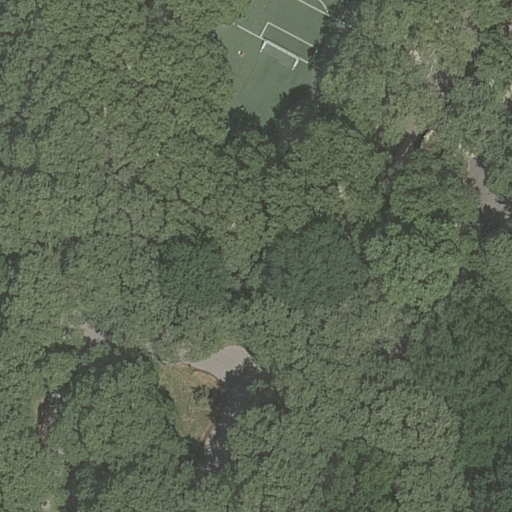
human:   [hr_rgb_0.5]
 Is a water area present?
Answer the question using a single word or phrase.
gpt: no

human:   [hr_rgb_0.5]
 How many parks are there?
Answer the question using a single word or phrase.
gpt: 3

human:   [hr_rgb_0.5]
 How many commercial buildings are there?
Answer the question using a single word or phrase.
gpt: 0

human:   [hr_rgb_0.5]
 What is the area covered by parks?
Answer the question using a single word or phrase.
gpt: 18274m2

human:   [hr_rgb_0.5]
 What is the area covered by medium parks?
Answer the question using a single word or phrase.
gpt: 0m2

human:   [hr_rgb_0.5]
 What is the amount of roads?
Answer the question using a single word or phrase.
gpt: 3

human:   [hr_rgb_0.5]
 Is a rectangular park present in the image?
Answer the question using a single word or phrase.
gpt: yes

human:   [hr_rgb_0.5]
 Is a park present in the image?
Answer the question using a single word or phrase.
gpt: yes

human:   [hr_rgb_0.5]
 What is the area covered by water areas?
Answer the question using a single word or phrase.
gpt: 0m2

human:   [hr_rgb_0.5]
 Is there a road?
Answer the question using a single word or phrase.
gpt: yes

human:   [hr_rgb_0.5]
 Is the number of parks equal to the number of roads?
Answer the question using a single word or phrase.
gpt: yes

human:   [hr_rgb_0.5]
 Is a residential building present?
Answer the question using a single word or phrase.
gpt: no

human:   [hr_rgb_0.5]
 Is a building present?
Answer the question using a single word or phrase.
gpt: no

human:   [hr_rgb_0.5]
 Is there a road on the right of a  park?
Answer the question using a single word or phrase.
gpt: yes

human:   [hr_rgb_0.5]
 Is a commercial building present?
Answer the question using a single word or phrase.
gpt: no

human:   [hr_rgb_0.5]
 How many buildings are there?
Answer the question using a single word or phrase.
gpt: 0

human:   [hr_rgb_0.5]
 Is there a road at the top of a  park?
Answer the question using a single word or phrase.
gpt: yes

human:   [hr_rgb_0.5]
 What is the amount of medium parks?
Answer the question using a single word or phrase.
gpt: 0

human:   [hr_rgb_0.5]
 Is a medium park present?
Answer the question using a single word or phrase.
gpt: no

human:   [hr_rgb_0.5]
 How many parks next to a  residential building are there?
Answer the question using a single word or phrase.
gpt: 0

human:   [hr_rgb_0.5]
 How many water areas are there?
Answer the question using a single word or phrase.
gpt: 0

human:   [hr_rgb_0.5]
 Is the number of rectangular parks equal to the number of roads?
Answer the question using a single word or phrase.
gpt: yes

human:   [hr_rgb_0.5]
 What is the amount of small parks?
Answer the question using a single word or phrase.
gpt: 0

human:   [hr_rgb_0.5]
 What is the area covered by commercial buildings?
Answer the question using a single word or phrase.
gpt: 0m2

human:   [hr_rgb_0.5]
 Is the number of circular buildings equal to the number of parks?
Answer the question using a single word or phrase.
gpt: no

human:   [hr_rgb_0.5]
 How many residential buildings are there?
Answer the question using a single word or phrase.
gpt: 0

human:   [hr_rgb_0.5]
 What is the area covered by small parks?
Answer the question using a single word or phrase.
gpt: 0m2

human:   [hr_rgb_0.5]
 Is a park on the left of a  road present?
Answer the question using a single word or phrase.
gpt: yes

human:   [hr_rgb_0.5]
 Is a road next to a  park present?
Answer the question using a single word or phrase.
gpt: yes

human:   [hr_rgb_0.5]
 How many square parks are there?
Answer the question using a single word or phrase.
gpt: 0

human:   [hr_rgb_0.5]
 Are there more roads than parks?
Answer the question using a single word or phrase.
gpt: no

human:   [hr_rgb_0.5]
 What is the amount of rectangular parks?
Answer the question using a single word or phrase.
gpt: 3

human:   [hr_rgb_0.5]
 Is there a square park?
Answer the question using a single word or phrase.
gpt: no

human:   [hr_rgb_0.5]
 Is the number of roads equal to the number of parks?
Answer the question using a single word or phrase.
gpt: yes

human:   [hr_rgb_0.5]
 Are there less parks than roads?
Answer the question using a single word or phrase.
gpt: no

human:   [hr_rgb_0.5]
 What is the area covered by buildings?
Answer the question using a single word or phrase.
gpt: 0m2

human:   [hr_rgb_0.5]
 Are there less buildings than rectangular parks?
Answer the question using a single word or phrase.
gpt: yes

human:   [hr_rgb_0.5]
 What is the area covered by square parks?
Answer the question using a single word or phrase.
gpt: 0m2

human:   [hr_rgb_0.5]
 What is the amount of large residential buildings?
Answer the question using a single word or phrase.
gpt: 0

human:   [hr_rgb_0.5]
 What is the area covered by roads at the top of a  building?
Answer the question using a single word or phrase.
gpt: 0m2

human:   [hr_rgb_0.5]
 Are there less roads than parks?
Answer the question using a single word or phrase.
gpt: no

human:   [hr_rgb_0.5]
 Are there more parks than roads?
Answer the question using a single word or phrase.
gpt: no

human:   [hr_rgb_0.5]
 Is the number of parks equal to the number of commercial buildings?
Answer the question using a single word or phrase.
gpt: no

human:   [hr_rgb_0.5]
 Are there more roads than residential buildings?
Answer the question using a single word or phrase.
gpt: yes

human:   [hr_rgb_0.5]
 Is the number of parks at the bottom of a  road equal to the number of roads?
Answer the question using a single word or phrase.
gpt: no

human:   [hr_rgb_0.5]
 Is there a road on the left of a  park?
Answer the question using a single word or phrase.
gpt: yes

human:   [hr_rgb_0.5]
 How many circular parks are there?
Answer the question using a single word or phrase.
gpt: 0

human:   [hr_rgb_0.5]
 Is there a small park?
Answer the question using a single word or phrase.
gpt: no

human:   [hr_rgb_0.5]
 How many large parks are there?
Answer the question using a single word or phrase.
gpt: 3

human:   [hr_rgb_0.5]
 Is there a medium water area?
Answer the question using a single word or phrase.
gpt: no

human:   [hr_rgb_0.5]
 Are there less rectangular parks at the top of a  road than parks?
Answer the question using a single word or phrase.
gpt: yes

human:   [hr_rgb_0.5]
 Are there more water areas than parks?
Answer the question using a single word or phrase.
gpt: no

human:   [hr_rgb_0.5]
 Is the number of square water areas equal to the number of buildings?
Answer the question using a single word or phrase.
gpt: yes

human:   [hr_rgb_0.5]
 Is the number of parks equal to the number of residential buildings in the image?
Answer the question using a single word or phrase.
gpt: no

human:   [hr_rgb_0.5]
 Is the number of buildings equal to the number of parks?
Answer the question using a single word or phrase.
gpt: no

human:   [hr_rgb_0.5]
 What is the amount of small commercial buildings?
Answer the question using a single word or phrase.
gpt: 0

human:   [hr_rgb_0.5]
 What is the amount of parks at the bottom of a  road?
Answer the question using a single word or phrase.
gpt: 1

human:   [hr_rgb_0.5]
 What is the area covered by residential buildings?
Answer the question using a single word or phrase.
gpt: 0m2

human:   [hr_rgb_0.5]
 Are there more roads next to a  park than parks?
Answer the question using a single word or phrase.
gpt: no

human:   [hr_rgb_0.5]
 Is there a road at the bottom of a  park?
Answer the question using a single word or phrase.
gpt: yes

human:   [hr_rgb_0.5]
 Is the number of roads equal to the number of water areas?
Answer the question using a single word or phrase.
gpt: no

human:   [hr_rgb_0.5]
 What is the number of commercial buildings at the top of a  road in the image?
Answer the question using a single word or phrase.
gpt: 0

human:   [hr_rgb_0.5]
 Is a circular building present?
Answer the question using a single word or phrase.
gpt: no

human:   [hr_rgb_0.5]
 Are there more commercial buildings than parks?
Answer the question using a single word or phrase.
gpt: no